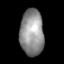
Tissue: lung
Cell type: Endothelial cells
Senescence score: 0.6823
Nuclear area (px): 1072
Mean DAPI intensity: 144.142